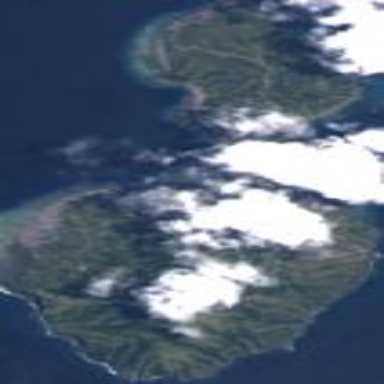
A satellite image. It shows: Island with natural coastline.